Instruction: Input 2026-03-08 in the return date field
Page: home
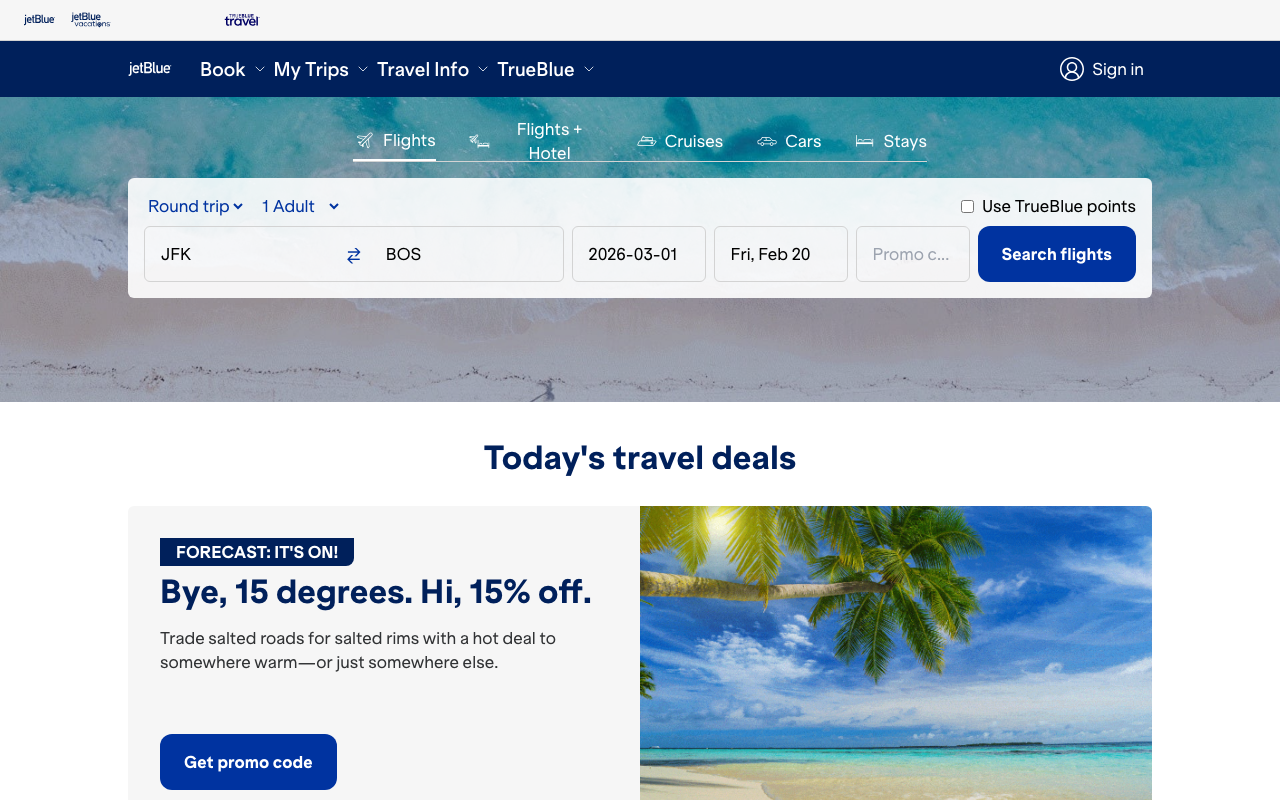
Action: type